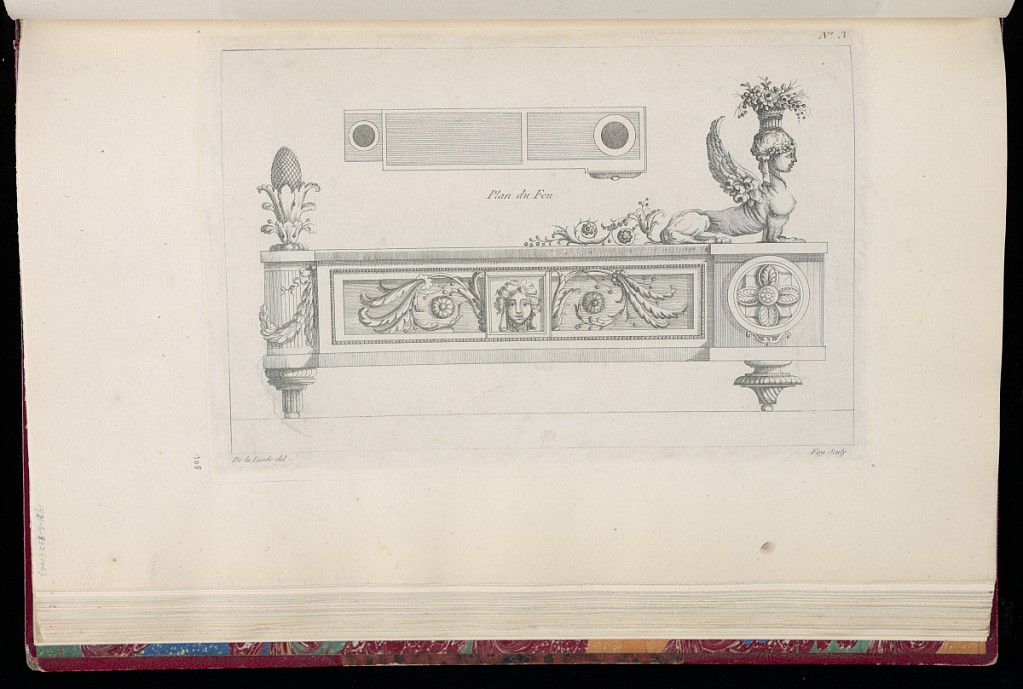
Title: Design for an Andiron
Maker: Richard de Lalonde, French, active 1780–96
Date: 1780-1789
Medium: Etching on off-white laid paper
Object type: Print
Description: Elevation and plan of an andiron decorated with ornament motifs including pine cone,garland, fluting, rinceaux, mascaron, rosette, and sphynx. The plate is signed and numbered.